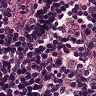
Metastatic tissue present: no